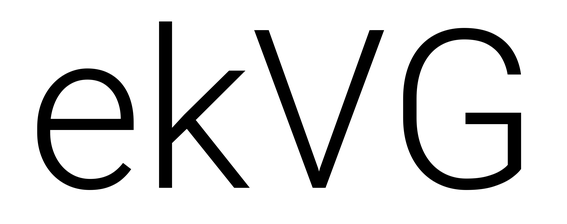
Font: Roboto_Light